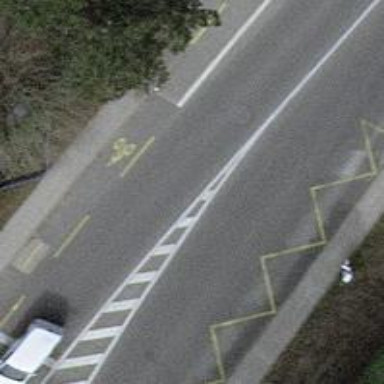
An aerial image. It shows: Secondary road with asphalt surface. There is cycle track on the right side.